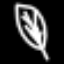
Label: leaf